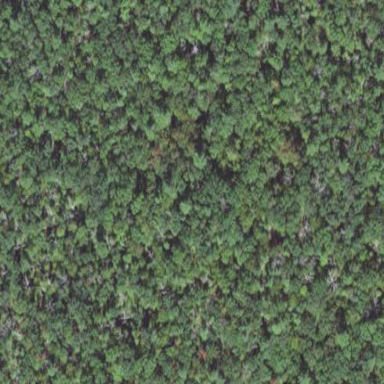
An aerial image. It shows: Woodland with needle-leaved trees.